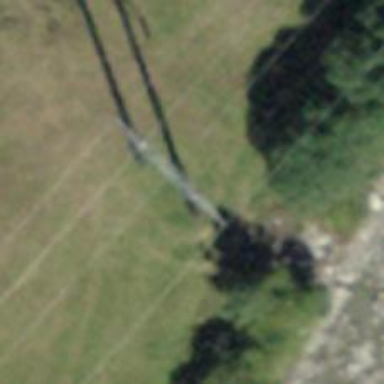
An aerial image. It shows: H-frame power tower design.